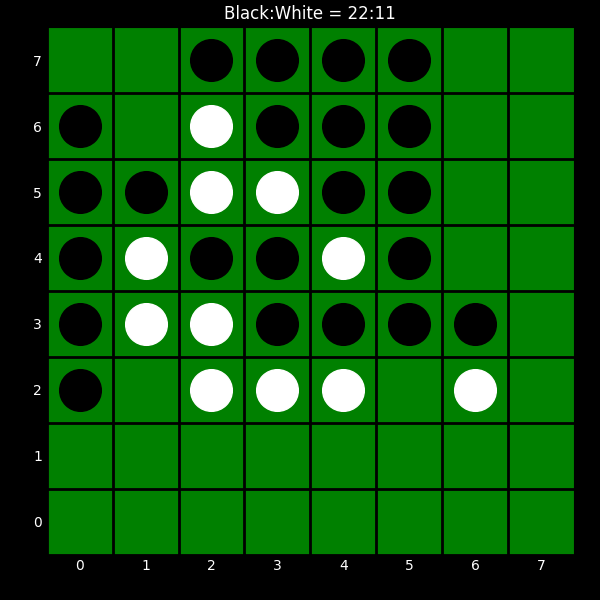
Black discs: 22
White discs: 11